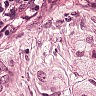
Metastatic tissue present: yes